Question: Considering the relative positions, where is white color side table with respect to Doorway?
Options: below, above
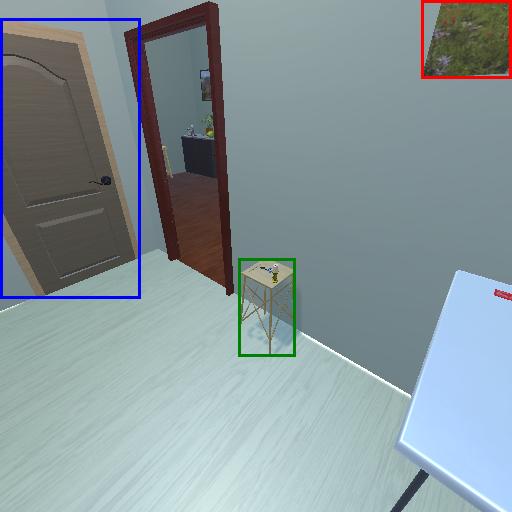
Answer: below